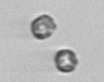
Label: Thalassiosira_sp_aff_mala